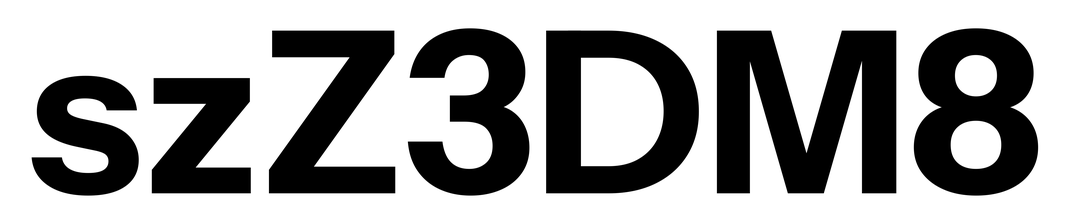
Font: InstrumentSans_Bold